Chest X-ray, PA view. Patient: 47 years old, sex F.
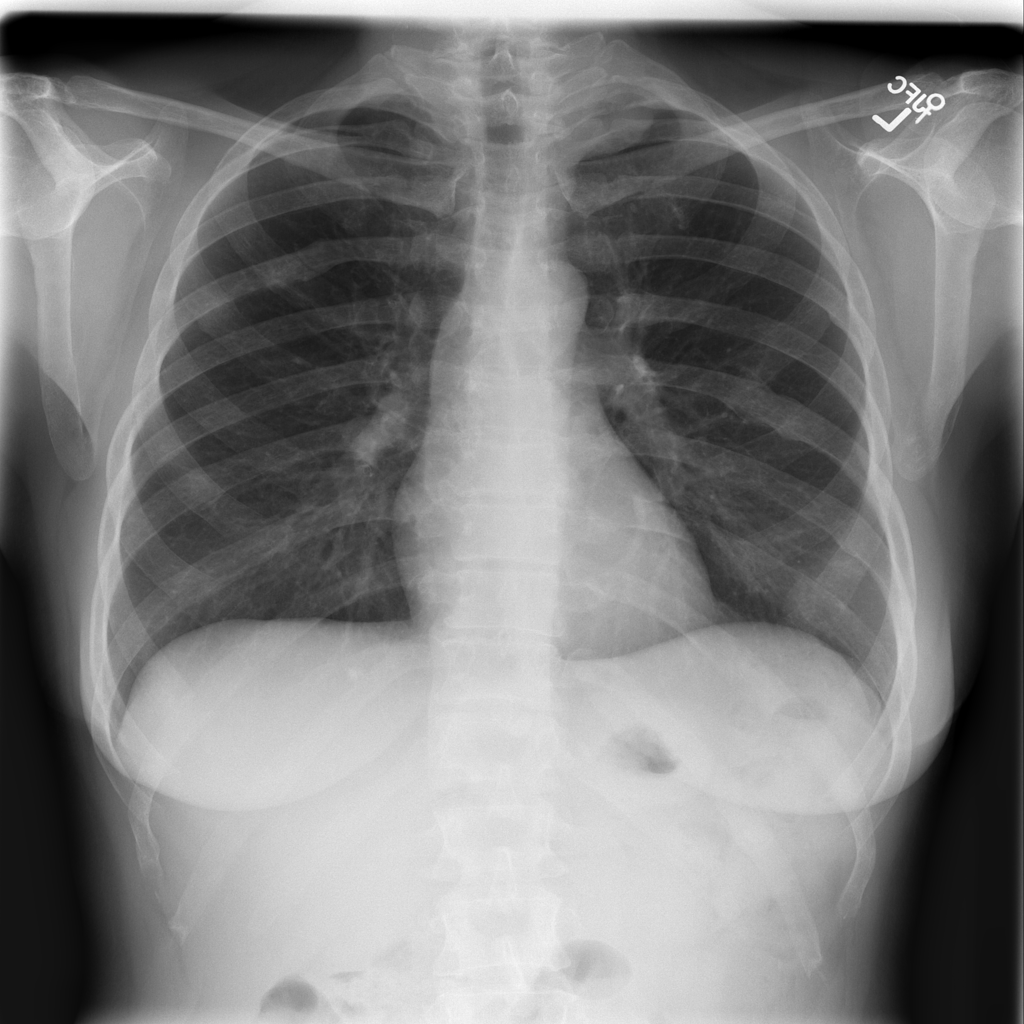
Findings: Mass